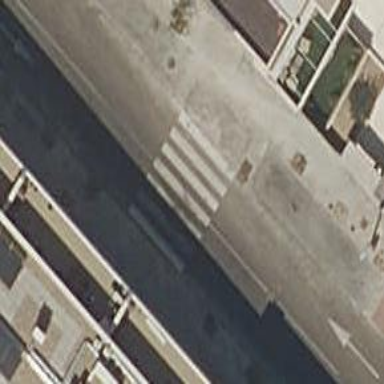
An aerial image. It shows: Footway with zebra crossing.